Question: I have JAVA code that i receive data using Android App via Bluetooth like the attached code

so readMessage will equal = '{"Pin":"A4","Value":"temperature"}' from the bluetooth module
so i want to take only the value from received data so can any one suggest how to make it
Thanks,
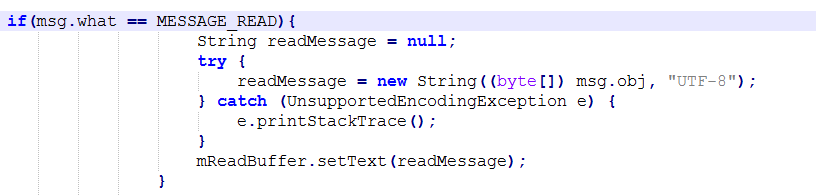
Answer: You can use regular expression to target the value inside the 'Value' key:
'''
public static void main(String[] args) {
String readMessage = "{"Pin":"A4","Value":"temperature"}";
String pattern = "Value":"(.*)"";
Matcher m = Pattern.compile(pattern).matcher(readMessage);
m.find();
System.out.println(m.group(1));
}
'''
'm.group(1)' holds the value.
Or you can use JSONObject from the <URL> library:
'''
public static void main(String[] args) throws JSONException {
String readMessage = "{"Pin":"A4","Value":"temperature"}";
JSONObject json = new JSONObject(readMessage);
System.out.println(json.getString("Value"));
}
'''
### Output:
'''
temperature
'''